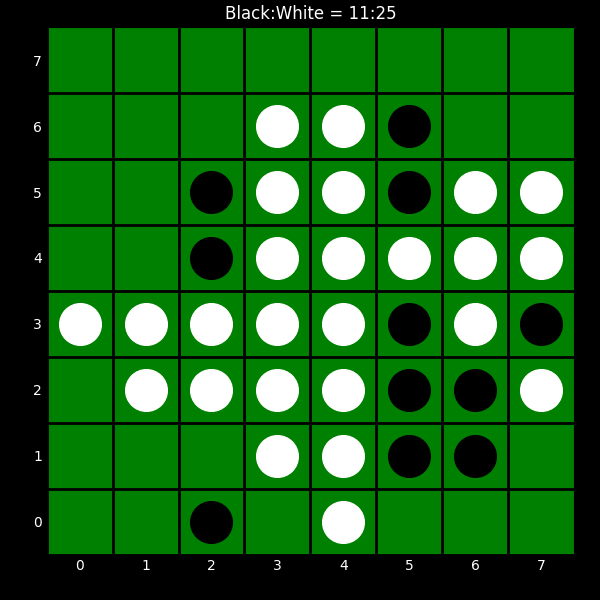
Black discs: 11
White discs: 25